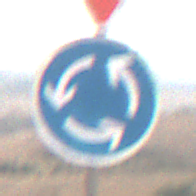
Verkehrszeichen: Kreisverkehr
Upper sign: VorfahrtGewaehren
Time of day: MorningAfternoon
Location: Outdoor (Nature)
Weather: Overcast
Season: NotSpecified
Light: Natural